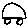
Label: car